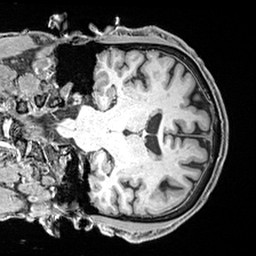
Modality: T1w
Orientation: coronal
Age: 55
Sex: male
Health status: healthy
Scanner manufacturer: siemens
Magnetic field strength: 3 T
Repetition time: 2.4 s
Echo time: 0.00217 s